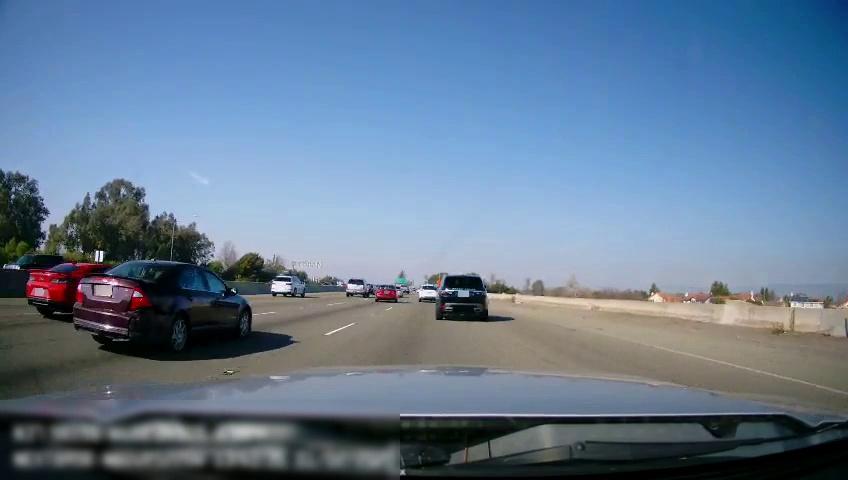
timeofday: Day
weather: Sunny
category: Drivable Space
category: Vehicles | Truck
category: Vehicles | Car
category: Vehicles | Car
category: Vehicles | SUV
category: Vehicles | SUV
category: Vehicles | Car
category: Vehicles | Car
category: Vehicles | Car
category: Vehicles | SUV
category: Vehicles | SUV
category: Vehicles | SUV
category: Lanes | Current Lane
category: Lanes | Current Lane
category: Lanes | Alternate Lane
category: Lanes | Alternate Lane